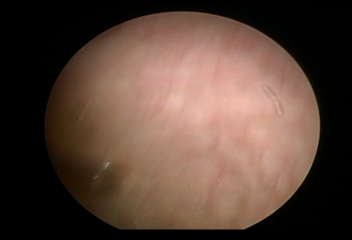
Modality: WLC
Class: Normal mucosa
Bladder cancer association: No